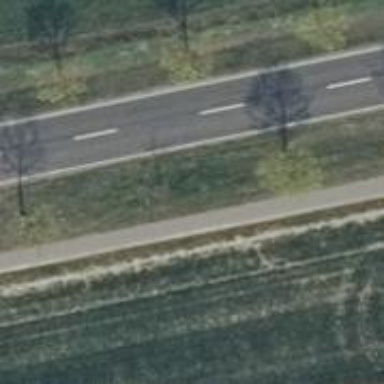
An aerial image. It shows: Row of trees in natural setting.